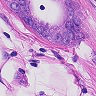
Metastatic tissue present: yes